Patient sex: M
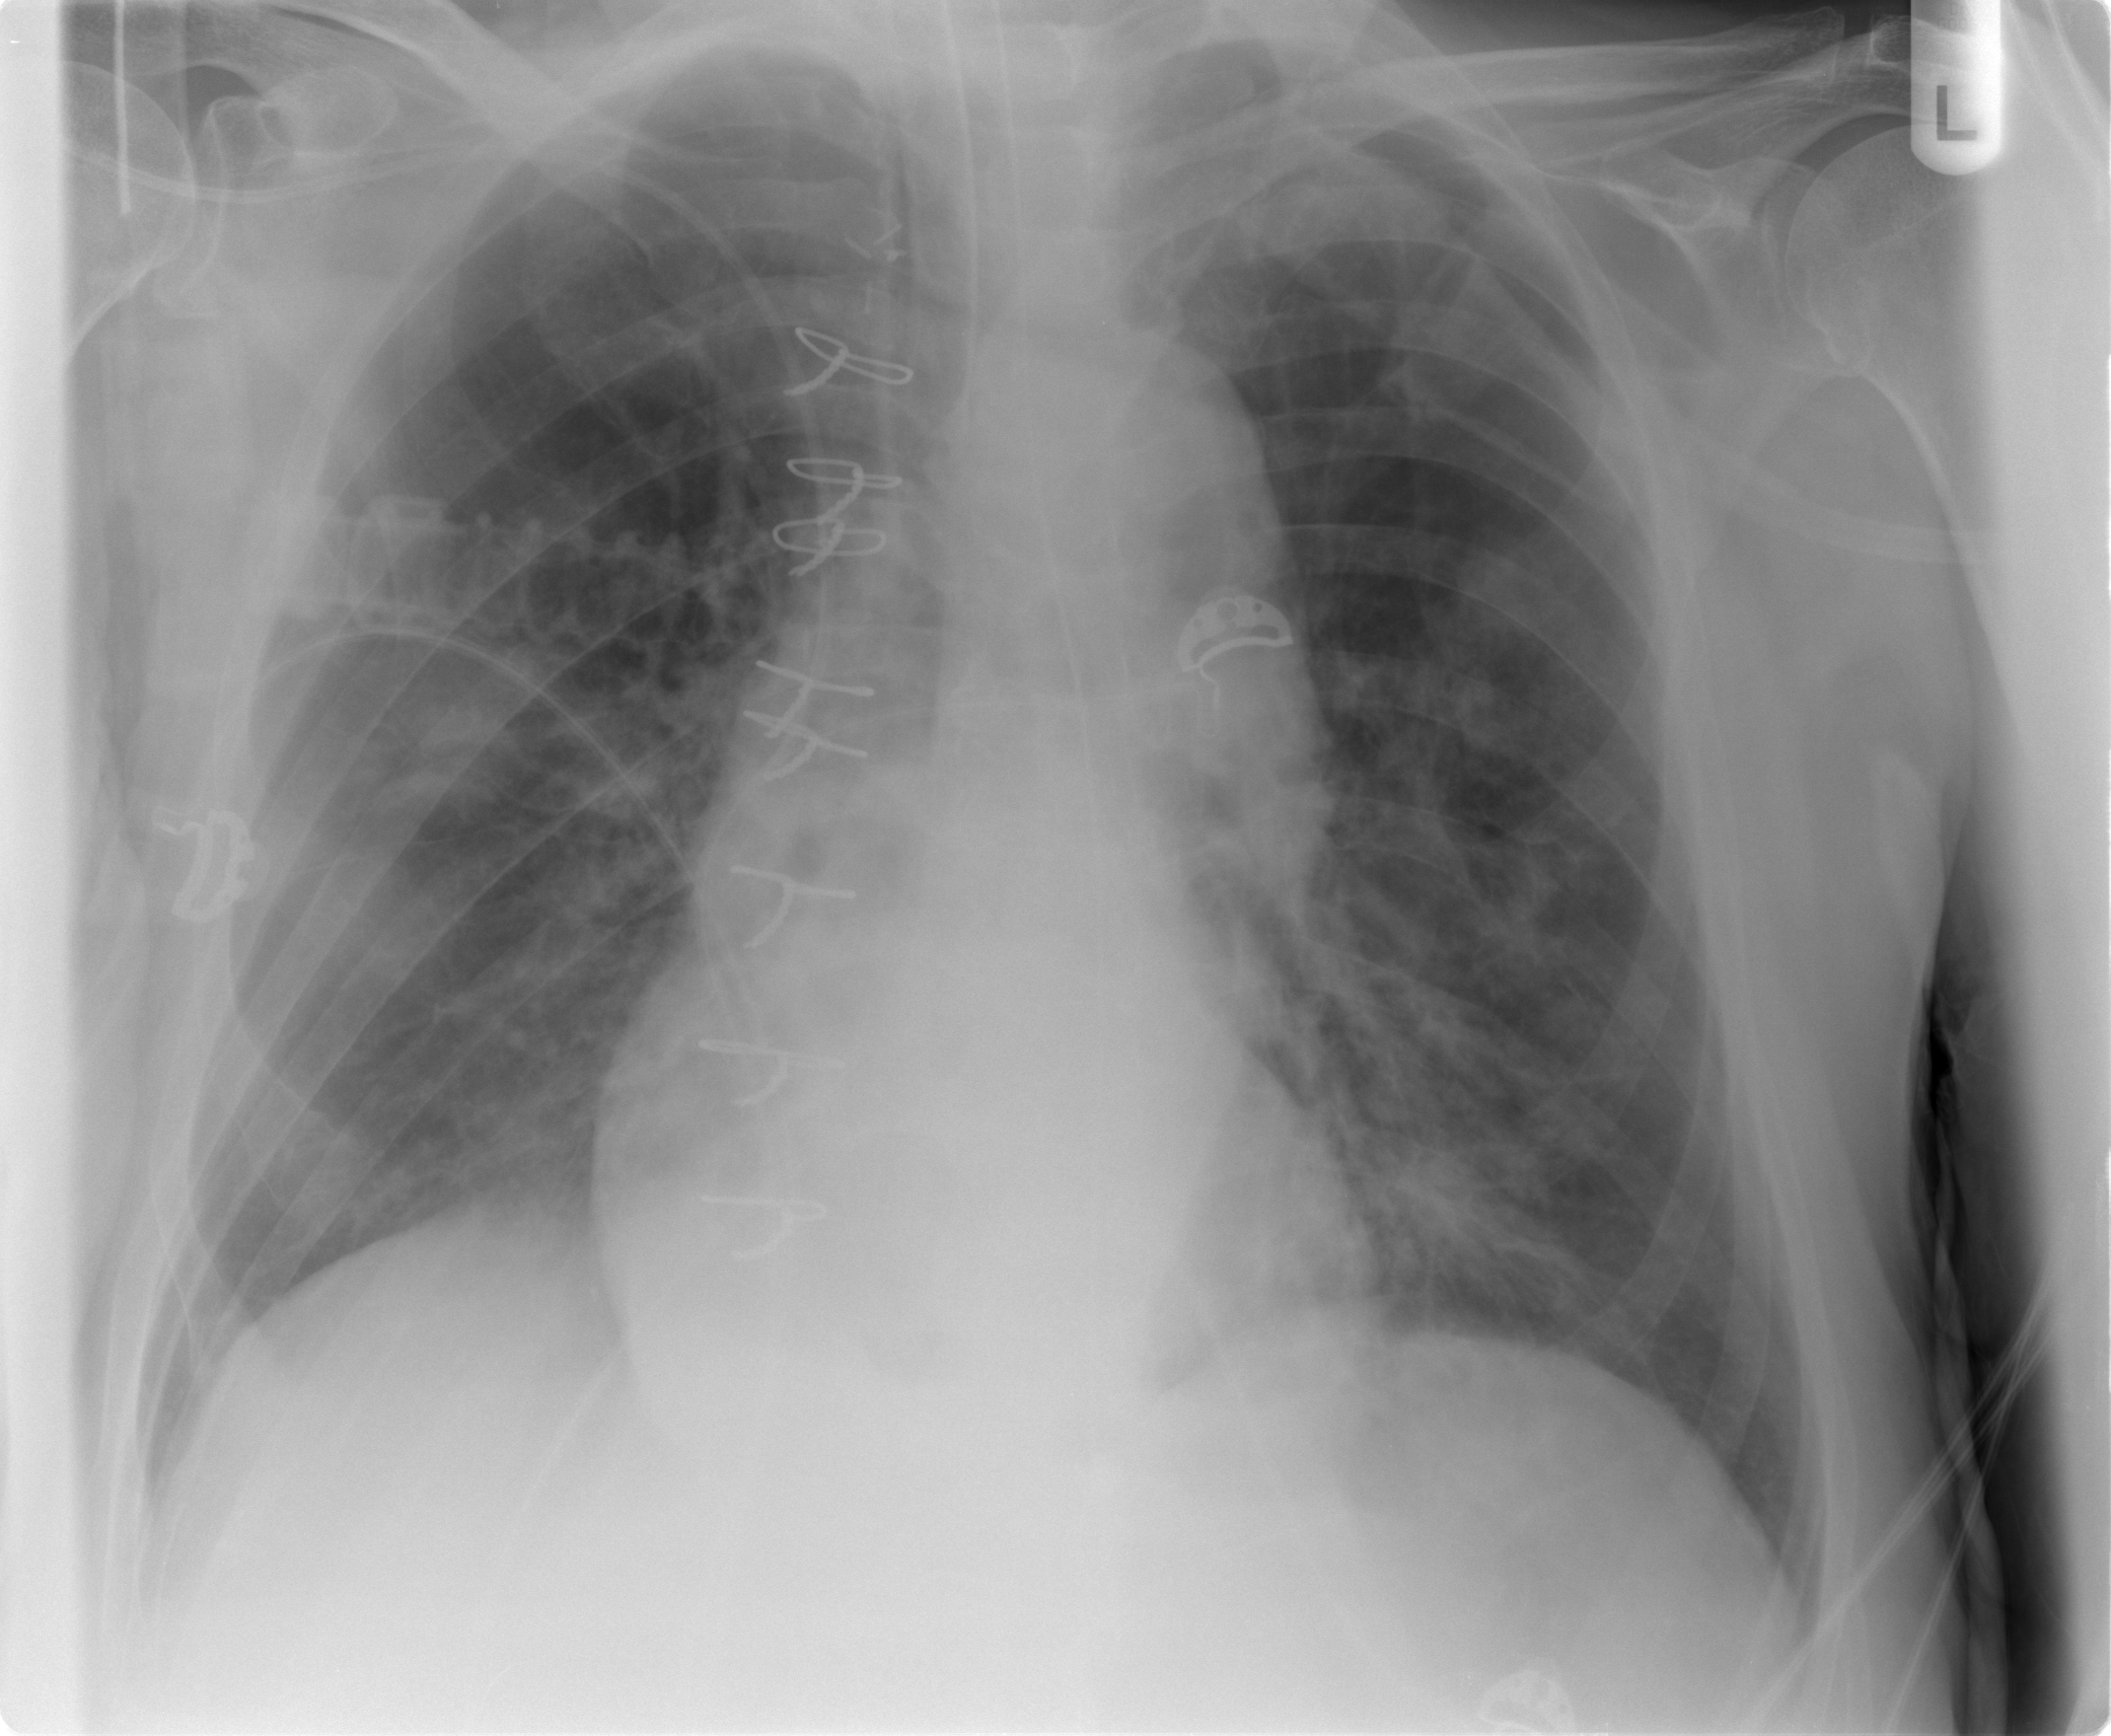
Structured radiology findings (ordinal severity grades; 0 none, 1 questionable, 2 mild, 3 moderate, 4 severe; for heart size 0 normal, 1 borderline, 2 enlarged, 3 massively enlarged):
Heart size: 0
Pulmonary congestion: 0
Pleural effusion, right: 0
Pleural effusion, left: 2
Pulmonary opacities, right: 2
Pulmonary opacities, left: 2
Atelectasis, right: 2
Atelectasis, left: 2